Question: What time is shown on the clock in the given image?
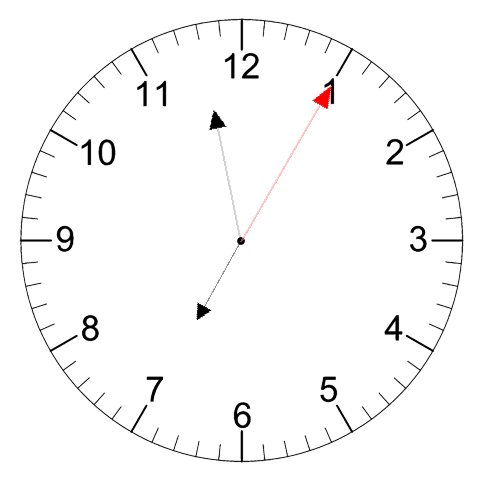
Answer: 06:58:05